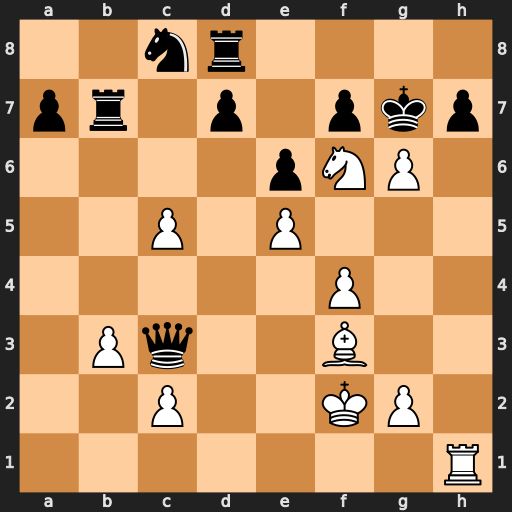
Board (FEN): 2nr4/pr1p1pkp/4pNP1/2P1P3/5P2/1Pq2B2/2P2KP1/7R
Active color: w
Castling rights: -
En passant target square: -
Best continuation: Rxh7+ Kf8 Rxf7#